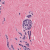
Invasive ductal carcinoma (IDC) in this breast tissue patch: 1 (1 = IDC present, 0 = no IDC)